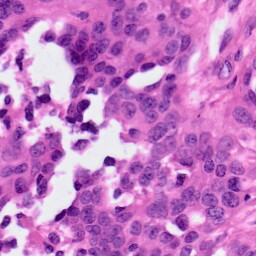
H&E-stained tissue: Ovarian